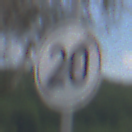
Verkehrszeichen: EndeGeschwindigkeit20
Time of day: Midday
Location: Outdoor (RoadRail)
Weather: PartlyCloudy
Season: NotSpecified
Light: Natural